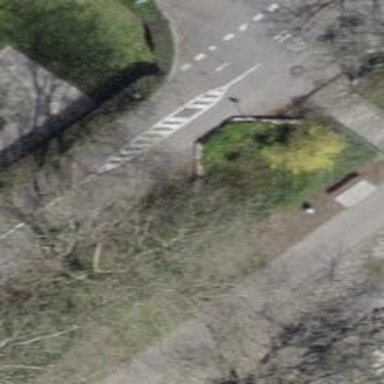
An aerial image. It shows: Bollard.